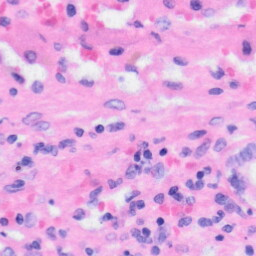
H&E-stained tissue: Liver